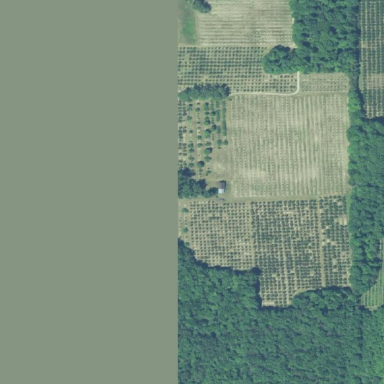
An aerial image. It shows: Orchard.